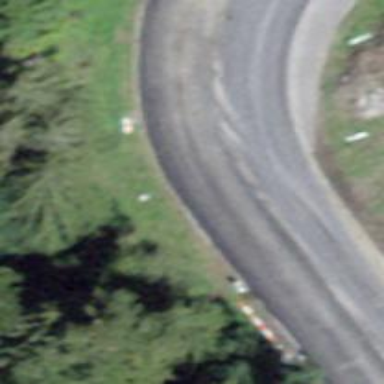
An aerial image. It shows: Primary road with asphalt surface.